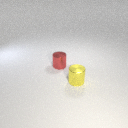
small red metal cylinder to the left of small yellow metal cylinder